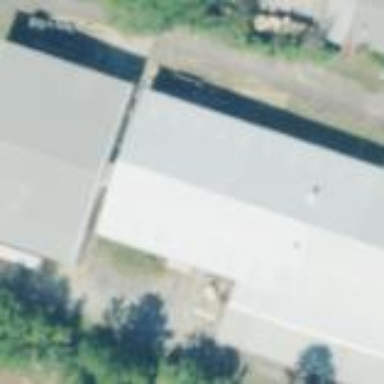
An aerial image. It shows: Industrial building.